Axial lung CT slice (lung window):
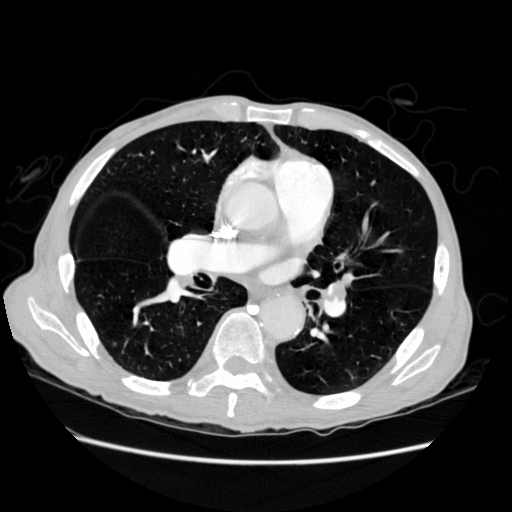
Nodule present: no